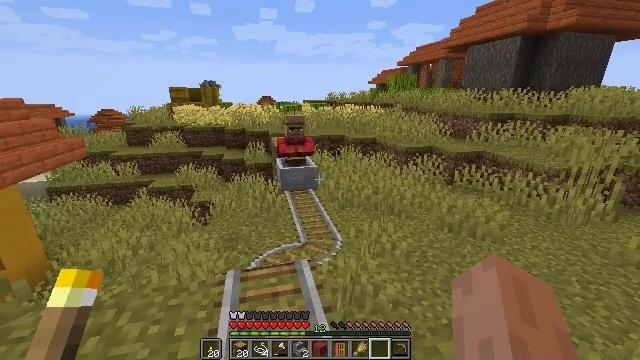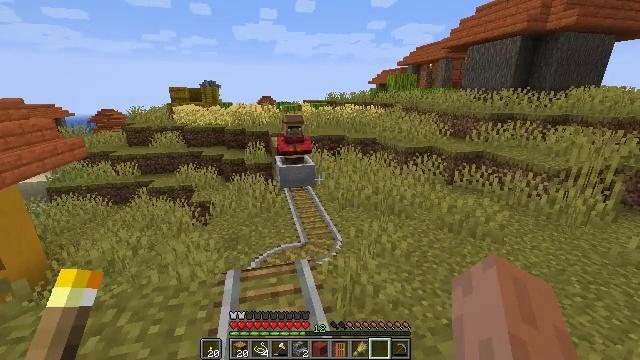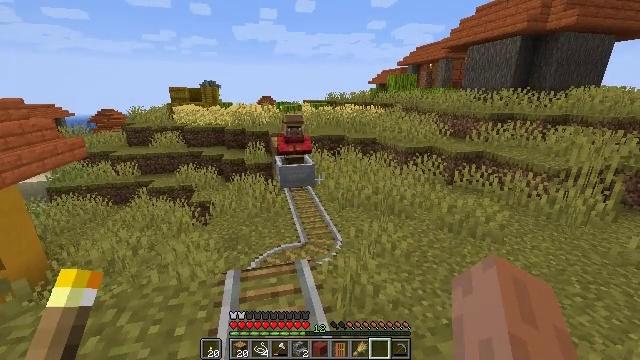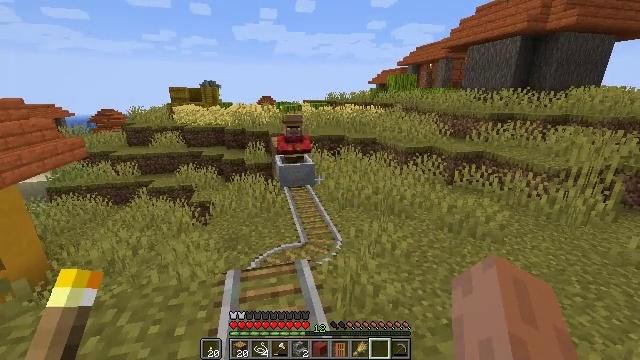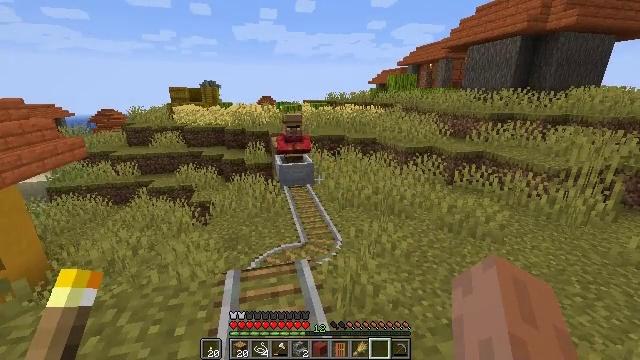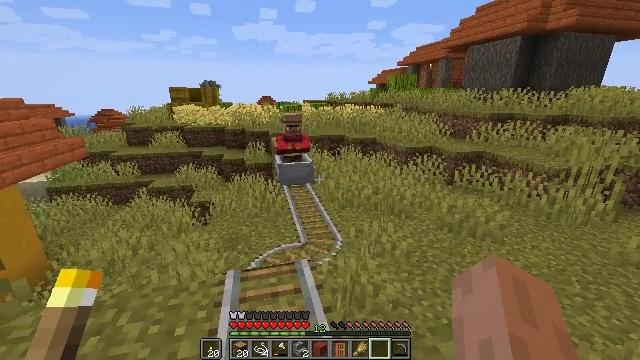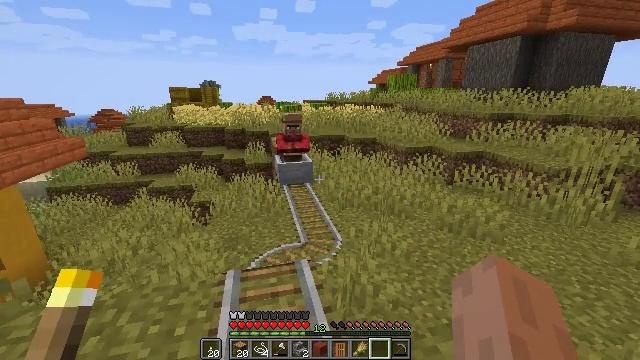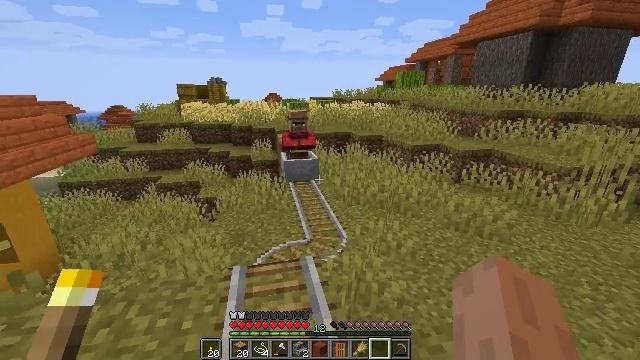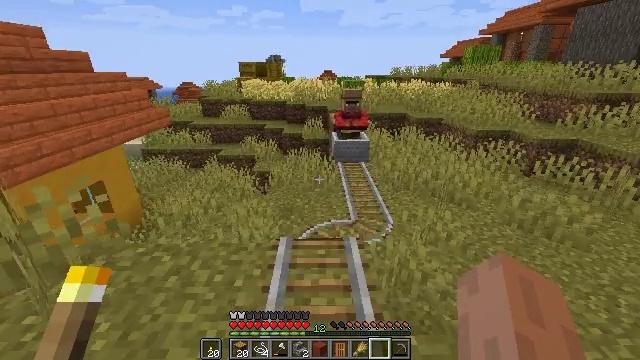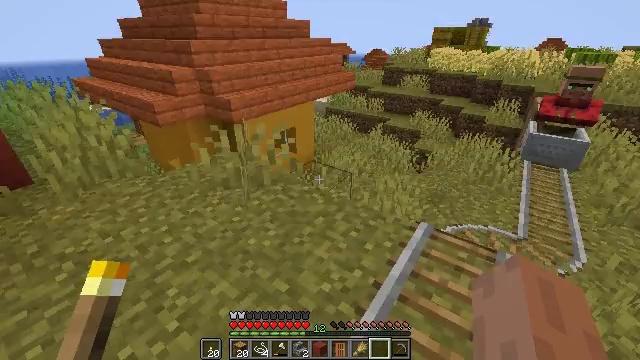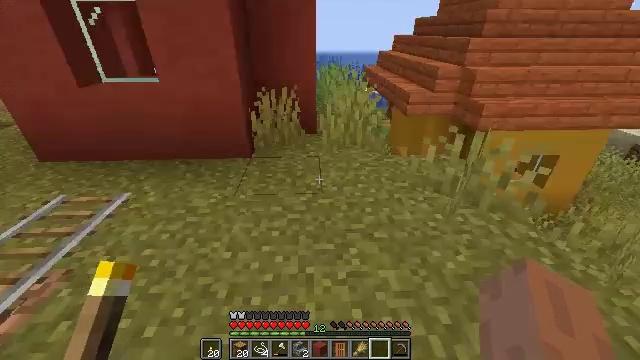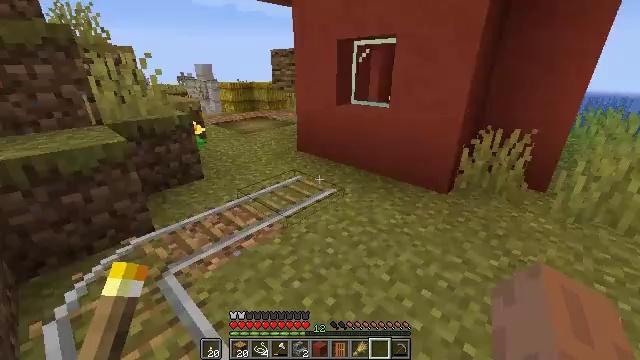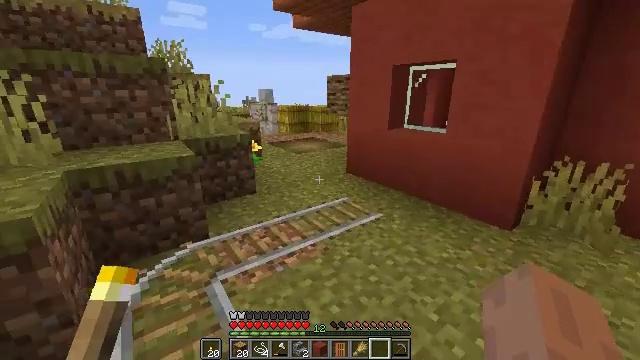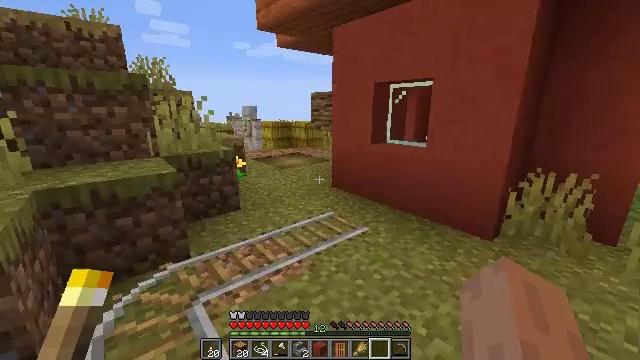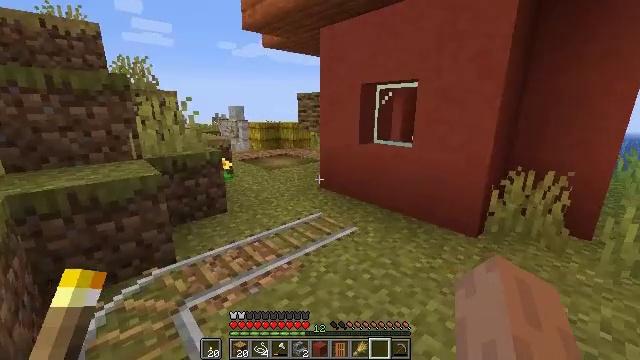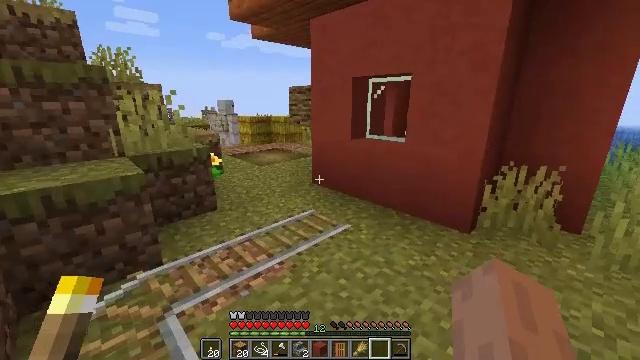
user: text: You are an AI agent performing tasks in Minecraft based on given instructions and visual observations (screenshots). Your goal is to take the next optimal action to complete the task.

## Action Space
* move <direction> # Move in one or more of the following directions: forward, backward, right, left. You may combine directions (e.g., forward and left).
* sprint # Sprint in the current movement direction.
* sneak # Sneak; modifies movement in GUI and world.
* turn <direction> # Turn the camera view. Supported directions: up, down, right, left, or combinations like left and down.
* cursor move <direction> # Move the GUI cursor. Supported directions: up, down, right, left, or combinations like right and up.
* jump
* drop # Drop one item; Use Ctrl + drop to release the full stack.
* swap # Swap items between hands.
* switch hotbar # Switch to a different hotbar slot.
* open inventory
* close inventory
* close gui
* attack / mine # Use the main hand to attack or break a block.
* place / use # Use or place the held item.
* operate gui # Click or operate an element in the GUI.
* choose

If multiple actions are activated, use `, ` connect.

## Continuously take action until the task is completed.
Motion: motion action
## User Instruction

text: Break the rail off the ground.
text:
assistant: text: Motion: no_op
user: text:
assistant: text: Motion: no_op
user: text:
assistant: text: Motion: no_op
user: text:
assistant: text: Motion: no_op
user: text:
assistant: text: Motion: no_op
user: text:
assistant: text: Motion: no_op
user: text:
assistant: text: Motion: turn left
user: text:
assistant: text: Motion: turn left and down
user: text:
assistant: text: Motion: turn left and down
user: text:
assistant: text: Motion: turn left
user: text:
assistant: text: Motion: turn left and up
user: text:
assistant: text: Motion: turn left and up
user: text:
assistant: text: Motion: turn right and up
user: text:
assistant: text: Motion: turn right
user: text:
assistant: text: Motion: move forward, turn right and down
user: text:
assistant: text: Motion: move forward, turn right
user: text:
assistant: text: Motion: move forward
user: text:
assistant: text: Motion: move forward
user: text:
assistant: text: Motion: no_op
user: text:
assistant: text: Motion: turn left and down
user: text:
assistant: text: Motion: turn left and down
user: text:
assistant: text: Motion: no_op
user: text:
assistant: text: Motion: no_op
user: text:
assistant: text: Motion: no_op
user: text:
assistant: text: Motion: no_op
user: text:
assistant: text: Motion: move forward, turn down
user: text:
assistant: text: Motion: move forward, turn down
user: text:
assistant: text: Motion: move forward
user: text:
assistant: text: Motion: move forward
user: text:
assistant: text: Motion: no_op